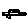
Label: car